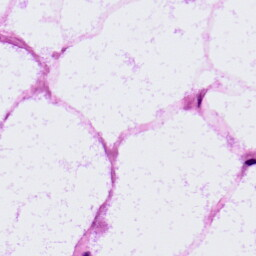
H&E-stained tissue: LymphNode